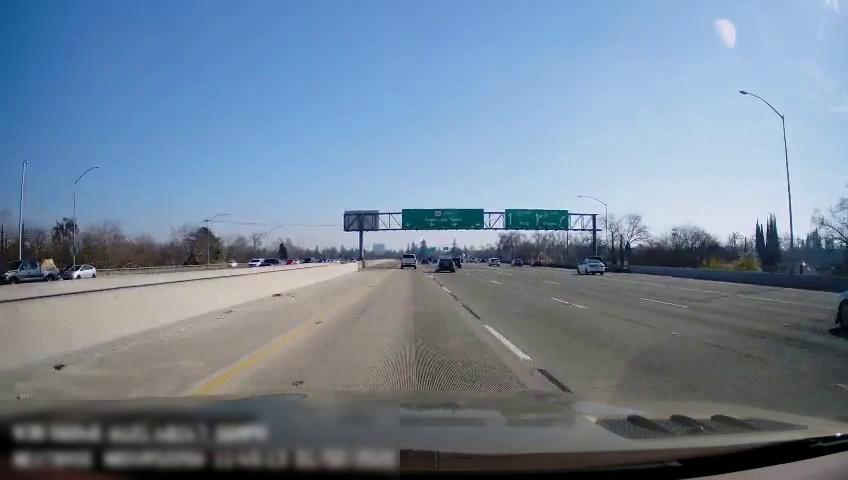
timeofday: Day
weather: Sunny
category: Vehicles | Truck
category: Vehicles | Car
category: Vehicles | Car
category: Vehicles | Car
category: Vehicles | Car
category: Vehicles | Car
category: Drivable Space
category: Vehicles | Truck
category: Vehicles | Truck
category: Vehicles | Car
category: Vehicles | Car
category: Vehicles | SUV
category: Vehicles | Car
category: Vehicles | Car
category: Vehicles | Car
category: Vehicles | Car
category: Lanes | Current Lane
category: Lanes | Current Lane
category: Lanes | Alternate Lane
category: Lanes | Alternate Lane
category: Lanes | Alternate Lane
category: Traffic | Signs
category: Traffic | Signs
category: Traffic | Signs